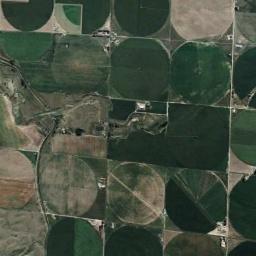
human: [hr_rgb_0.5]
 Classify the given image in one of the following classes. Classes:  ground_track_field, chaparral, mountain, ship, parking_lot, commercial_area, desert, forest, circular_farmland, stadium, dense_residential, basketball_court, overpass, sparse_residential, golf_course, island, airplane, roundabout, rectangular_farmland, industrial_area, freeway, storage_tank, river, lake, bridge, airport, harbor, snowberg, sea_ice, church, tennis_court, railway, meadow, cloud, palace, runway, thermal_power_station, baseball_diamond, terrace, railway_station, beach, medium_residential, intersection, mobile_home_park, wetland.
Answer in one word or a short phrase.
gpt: circular_farmland